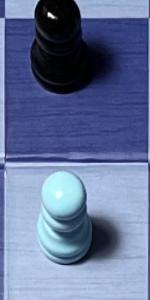
Label: Pawn_White